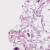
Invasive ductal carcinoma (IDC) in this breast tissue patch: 0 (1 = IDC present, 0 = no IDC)